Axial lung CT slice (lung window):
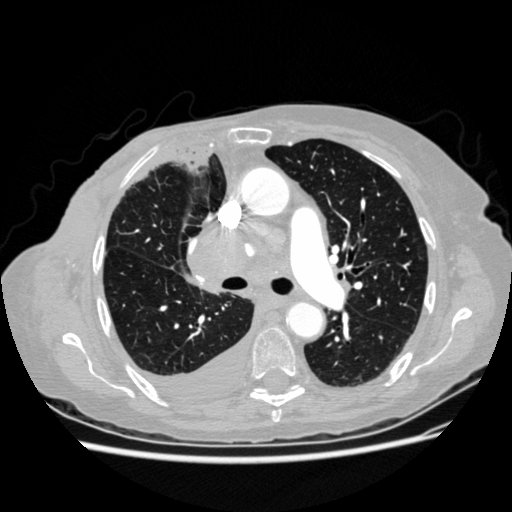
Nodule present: no